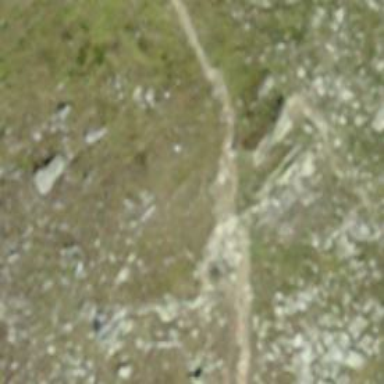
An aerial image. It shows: Path.